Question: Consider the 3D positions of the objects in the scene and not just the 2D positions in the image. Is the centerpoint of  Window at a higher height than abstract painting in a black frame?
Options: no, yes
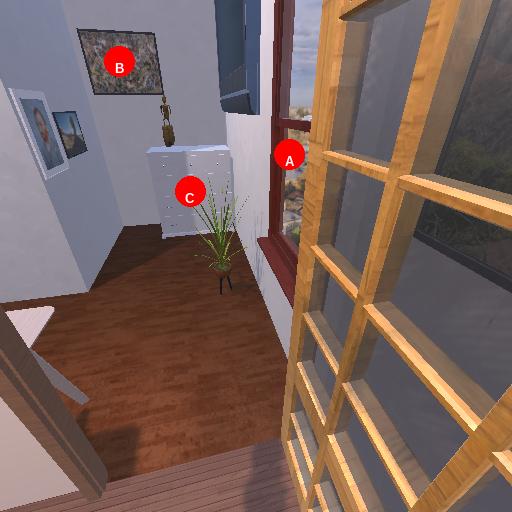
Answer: no